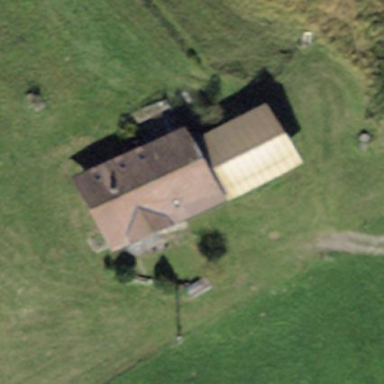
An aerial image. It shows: Farm building.